Field crop: maize
Growth stage: 2
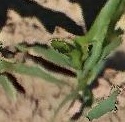
Species: maize